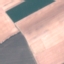
Land use / land cover class: AnnualCrop